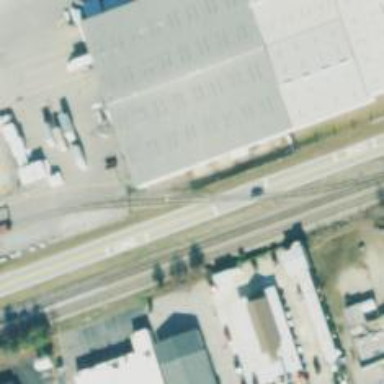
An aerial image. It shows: Lumber spur railway line for freight transport.